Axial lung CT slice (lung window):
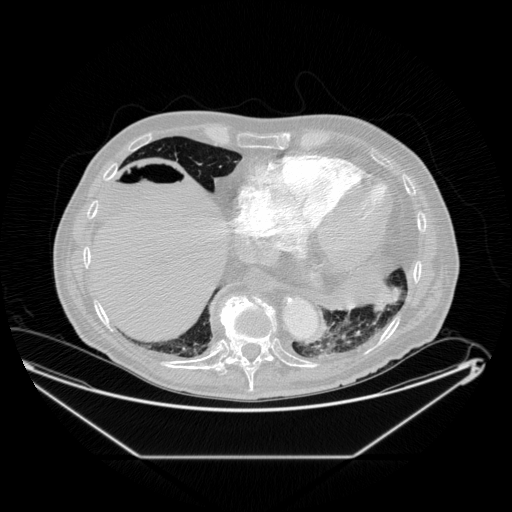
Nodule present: no